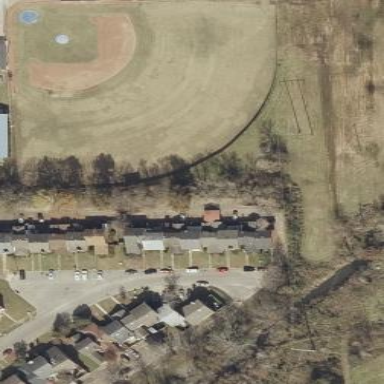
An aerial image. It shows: Baseball pitch for leisure and sports activities.